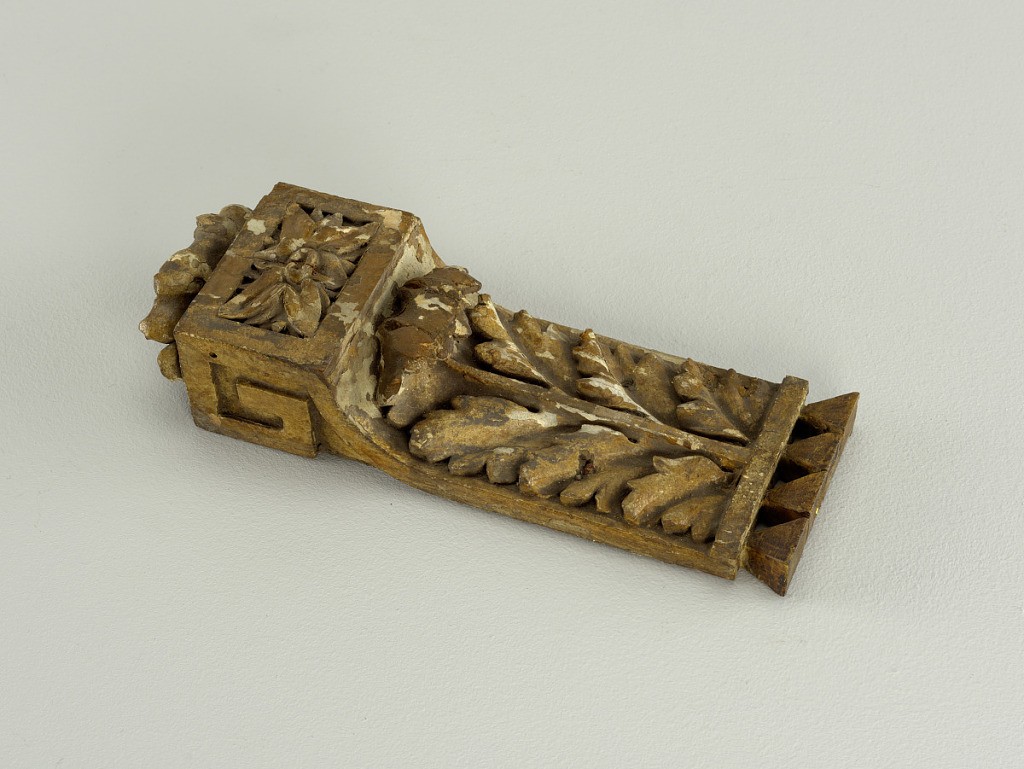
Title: Bracket
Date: late 18th century
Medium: wood, painted
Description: Modillion, perhaps from a frieze. At bottom four guttae square in plan. On face, acanthus leaf. At top, rectangular block with oblong rosace on face, squared volute on either side, and leaf on top.